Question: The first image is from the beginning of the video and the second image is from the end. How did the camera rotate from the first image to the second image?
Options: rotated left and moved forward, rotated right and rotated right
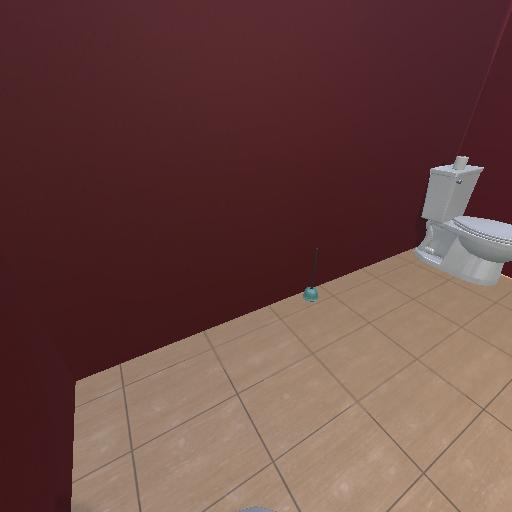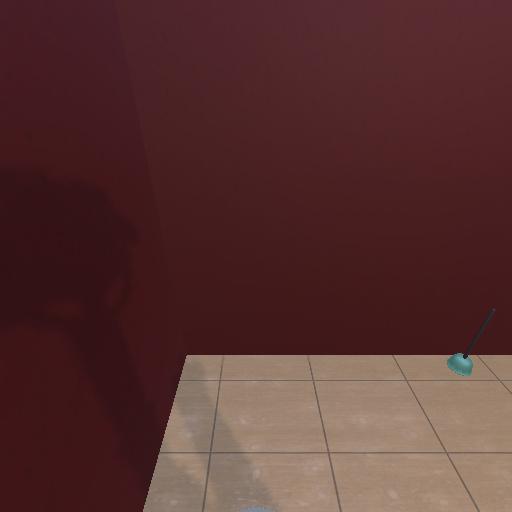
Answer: rotated left and moved forward